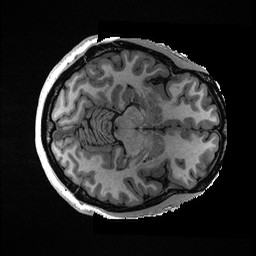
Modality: T1w
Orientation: axial
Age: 26
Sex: female
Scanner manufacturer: ge
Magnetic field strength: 3 T
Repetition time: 0.006952 s
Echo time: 0.00292 s